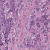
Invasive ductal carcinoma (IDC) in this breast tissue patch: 1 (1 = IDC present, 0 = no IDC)